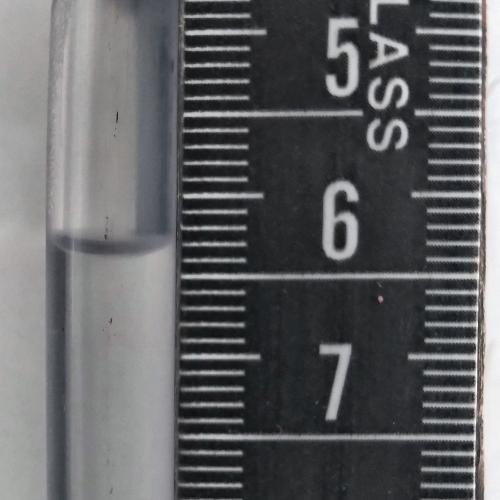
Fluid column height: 6.3 cm